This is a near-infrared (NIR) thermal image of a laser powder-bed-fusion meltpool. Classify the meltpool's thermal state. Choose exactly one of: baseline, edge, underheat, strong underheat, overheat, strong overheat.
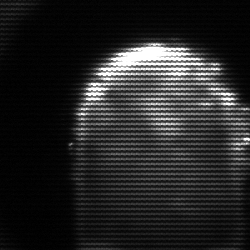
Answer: baseline